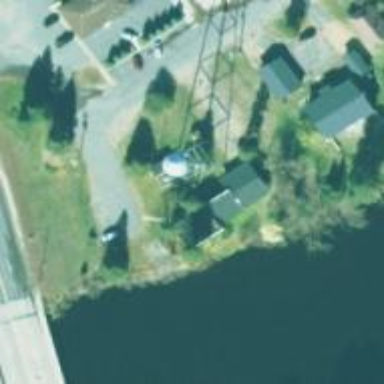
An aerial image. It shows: Water tower that is man-made.